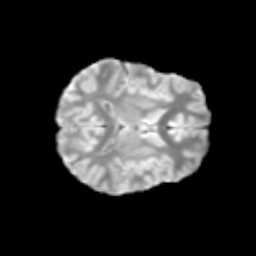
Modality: T2w
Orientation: axial
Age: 11
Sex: female
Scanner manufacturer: siemens
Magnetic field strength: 3 T
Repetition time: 3.8 s
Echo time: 0.07 s